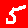
Digit: 5